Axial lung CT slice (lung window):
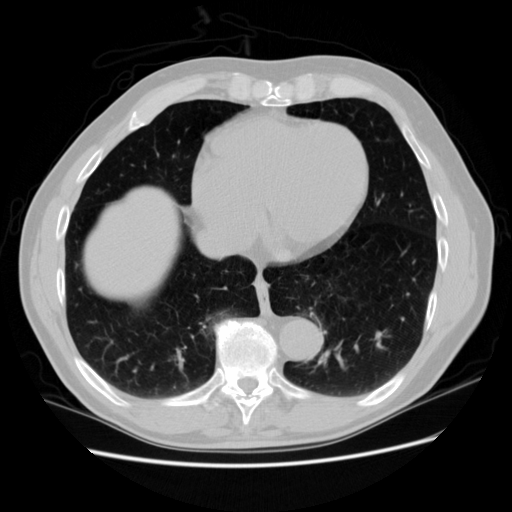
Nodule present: no